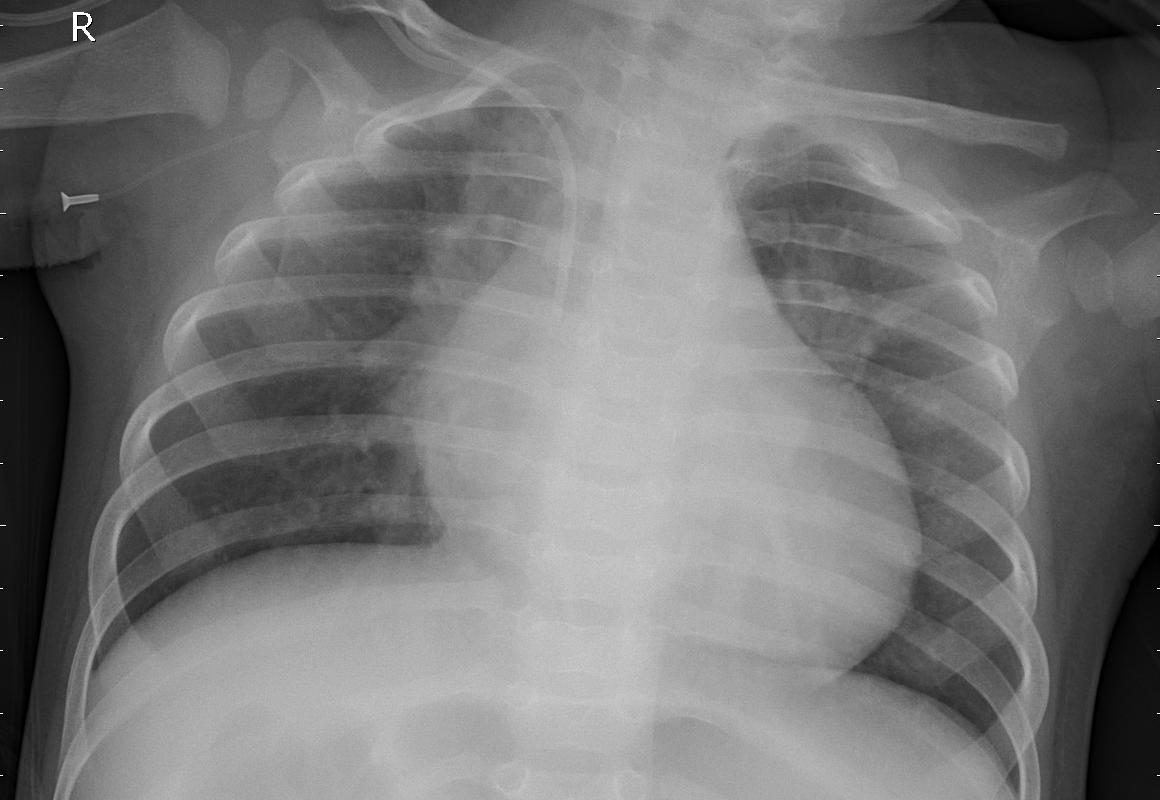
Diagnosis: PNEUMONIA